Question: How do I remove the grey background and only display the blue progress strip in the progress bar.

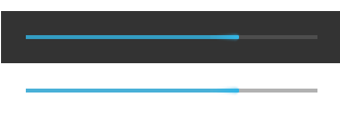
Answer: I have already answered a question with a similar requirement:
---
Result:

To remove it, simply searching for the background by id and trying to hide it doesn't work. To remove the background, I had to create identical drawble of the system version and remove the background item.
TL;DR: Create file 'progress_horizontal_holo_no_background_light.xml' and paste this drawable:
'''
<?xml version="1.0" encoding="utf-8"?>
<layer-list xmlns:android="http://schemas.android.com/apk/res/android">
<item android:id="@android:id/secondaryProgress">
<scale android:scaleWidth="100%"
android:drawable="@drawable/progress_secondary_holo_light" />
</item>
<item android:id="@android:id/progress">
<scale android:scaleWidth="100%"
android:drawable="@drawable/progress_primary_holo_light" />
</item>
</layer-list>
'''
Copy appropriate .png drawables from 'sdk/platforms/android-xx/data/res/drawable-xxx/' to your project and then in the code you can add:
'''
progressBar.setProgressDrawable(getResources().getDrawable(R.drawable.progress_horizontal_holo_no_background_light));
'''
or set attribute in the xml file containing the 'ProgressBar'
'''
android:progressDrawable="@drawable/progress_horizontal_holo_no_background_light"
'''